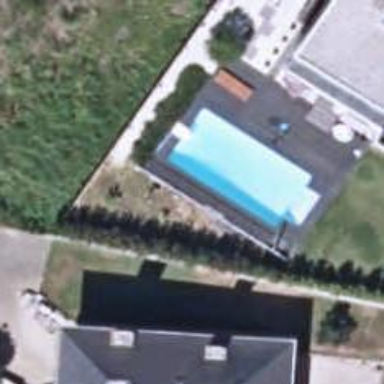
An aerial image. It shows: Swimming pool located in leisure land.